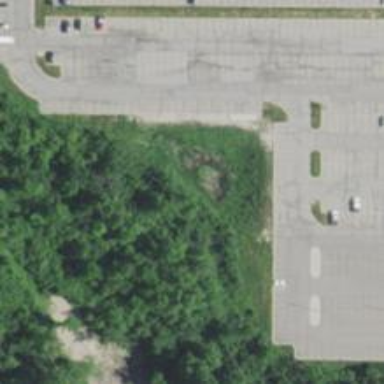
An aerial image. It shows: Parking area with park and ride facility. The surface of the parking area is designated for this purpose.